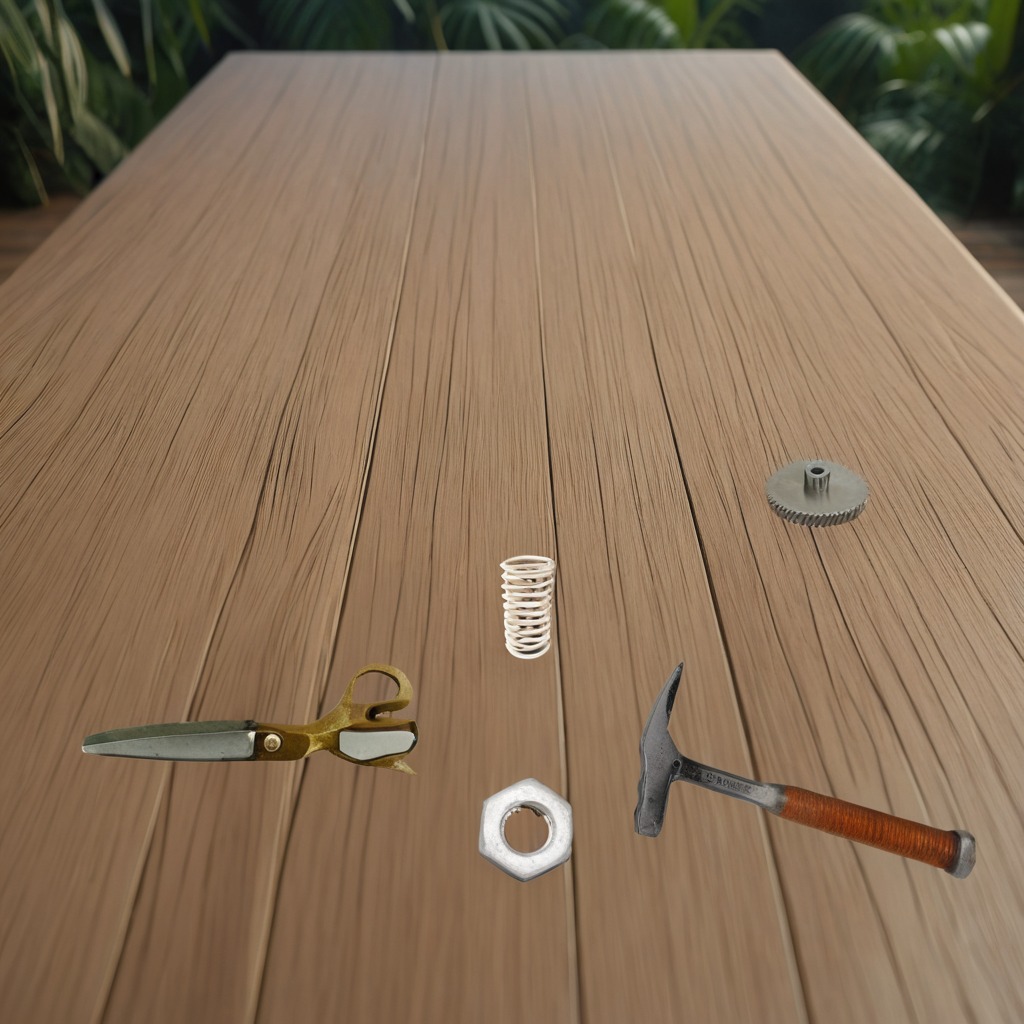
A gear with teeth is lying on the wooden table.